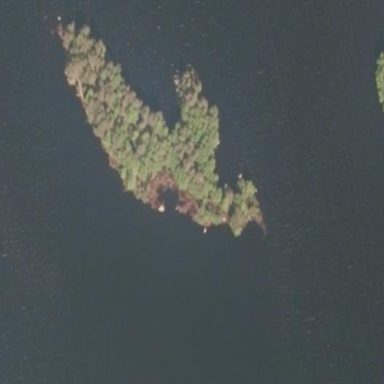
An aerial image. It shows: Islet.